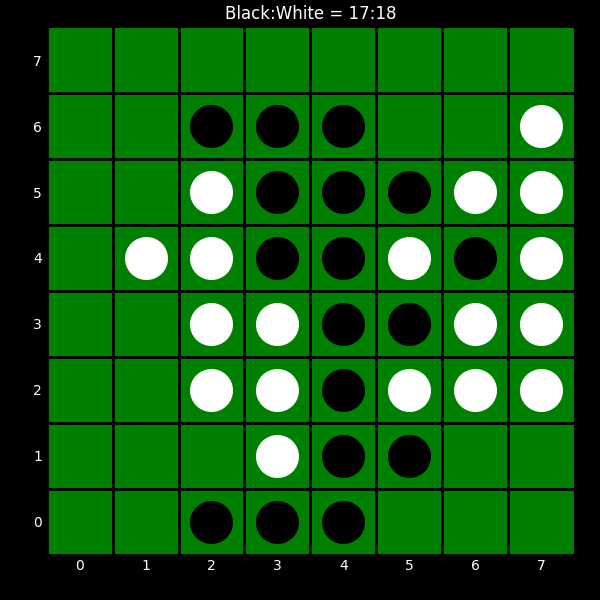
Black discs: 17
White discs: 18